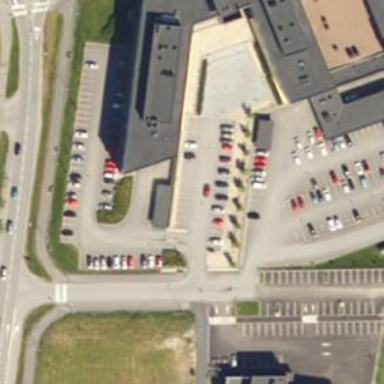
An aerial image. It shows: Government office.